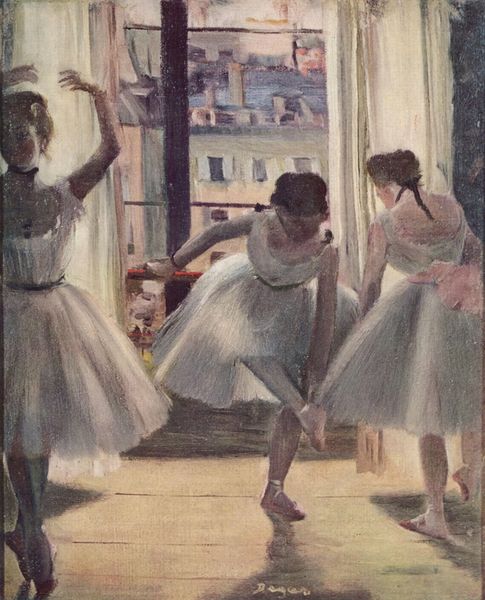
Titel: Drei Tänzerinnen in einem Übungssaal
Künstler: Edgar Degas
Standort: Paris
Institution: Collection H. de Ganay
Schlagwörter: blau, dunkel, gemälde, kopf, schatten, weiß, frauen, impressionismus, mädchen, stadt, ausschnitt, bewegung, braun, busen, degas, elegant, fenster, finger, frankreich, frau, frisur, geste, grau, haar, hintergrund, holz, kleid, kleider, licht, paris, raum, rücken, schwarz, zimmer, dach, gürtel, haus, rock, schleife, tanz, jung, arm, arme, band, haarschmuck, hals, innenraum, signatur, vorhang, häuser, boden, haare, interieur, kostüm, pose, drei, kind, schleifen, tanzen, tänzerin, tänzerinnen, rosa, fensterläden, kamin, kinder, beine, kopfbedeckung, taille, schwan, fassade, fassaden, balett, ballerina, ballerinas, ballet, ballett, halsband, haltung, parkett, probe, röcke, schuhe, tanzschule, tutu, tüll, tütü, üben, übung, moderne, dielen, saal, training, zehenspitzen, blue, curtain, curtains, hands, white, window, women, black, dress, dresses, gardine, gardinen, girls, gray, hair, interior, painting, skirt, theatre, three, vorhänge, windows, woman, holzboden, zopf, monet, manet, oil painting, pink, floor, halsschmuck, oben, posen, fussboden, wohnhaus, bücken, barfuß, schuh, ölmalerei, übungen, hand, wood, mansarde, heben, building, girl, house, roof, kostüme, drapes, bänder, klei, zehenspitze, gegenüber, impressionism, shadow, expressionist, french, laminat, eleganz, anmut, city, arms, water colour, bend, shoe, shoes, studio, legs, impressionist, etude, slippers, beautiful, chimney, öl, bildausschnitt, ribbons, humans, balletschuhe, dance, dancer, dancing, bow, geschicht, grazie, pirouette, point, fußspitze, leg, tütüs, ballettschule, balettschuhe, tänzerinen, edgar degas, dancers, spitzenschuh, bild, sonne, ballettänzerinnen, balettkleid, dekolette, laces, etüde, gewegung, balettstange, bander, edgar, halsreif, malerei, braid, tutus, toes, blinds, bows, dres, acrylic, graceful, weißs kleid, weiß7boden, faltehn, bioden, sterbender schwan, balerina, pointe, balet, yellw, tranzschuhe, bunden, tiptoe, tulle, en pointe, french window, slipperss, hobby, 여자, 창문, 신발, 백조, 흰색, 발레리나, 무용, 머리카락, 커텐, 봉에 손을 잡고있다, 신발을 신고있다, 치마, 연습